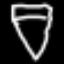
Label: diamond